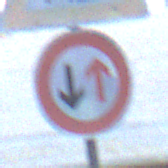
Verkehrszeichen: VorrangDesGegenverkehrs
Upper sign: Arbeitsstelle
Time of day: SunriseSunset
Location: Outdoor (Urban)
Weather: Clear
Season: NotSpecified
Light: Natural